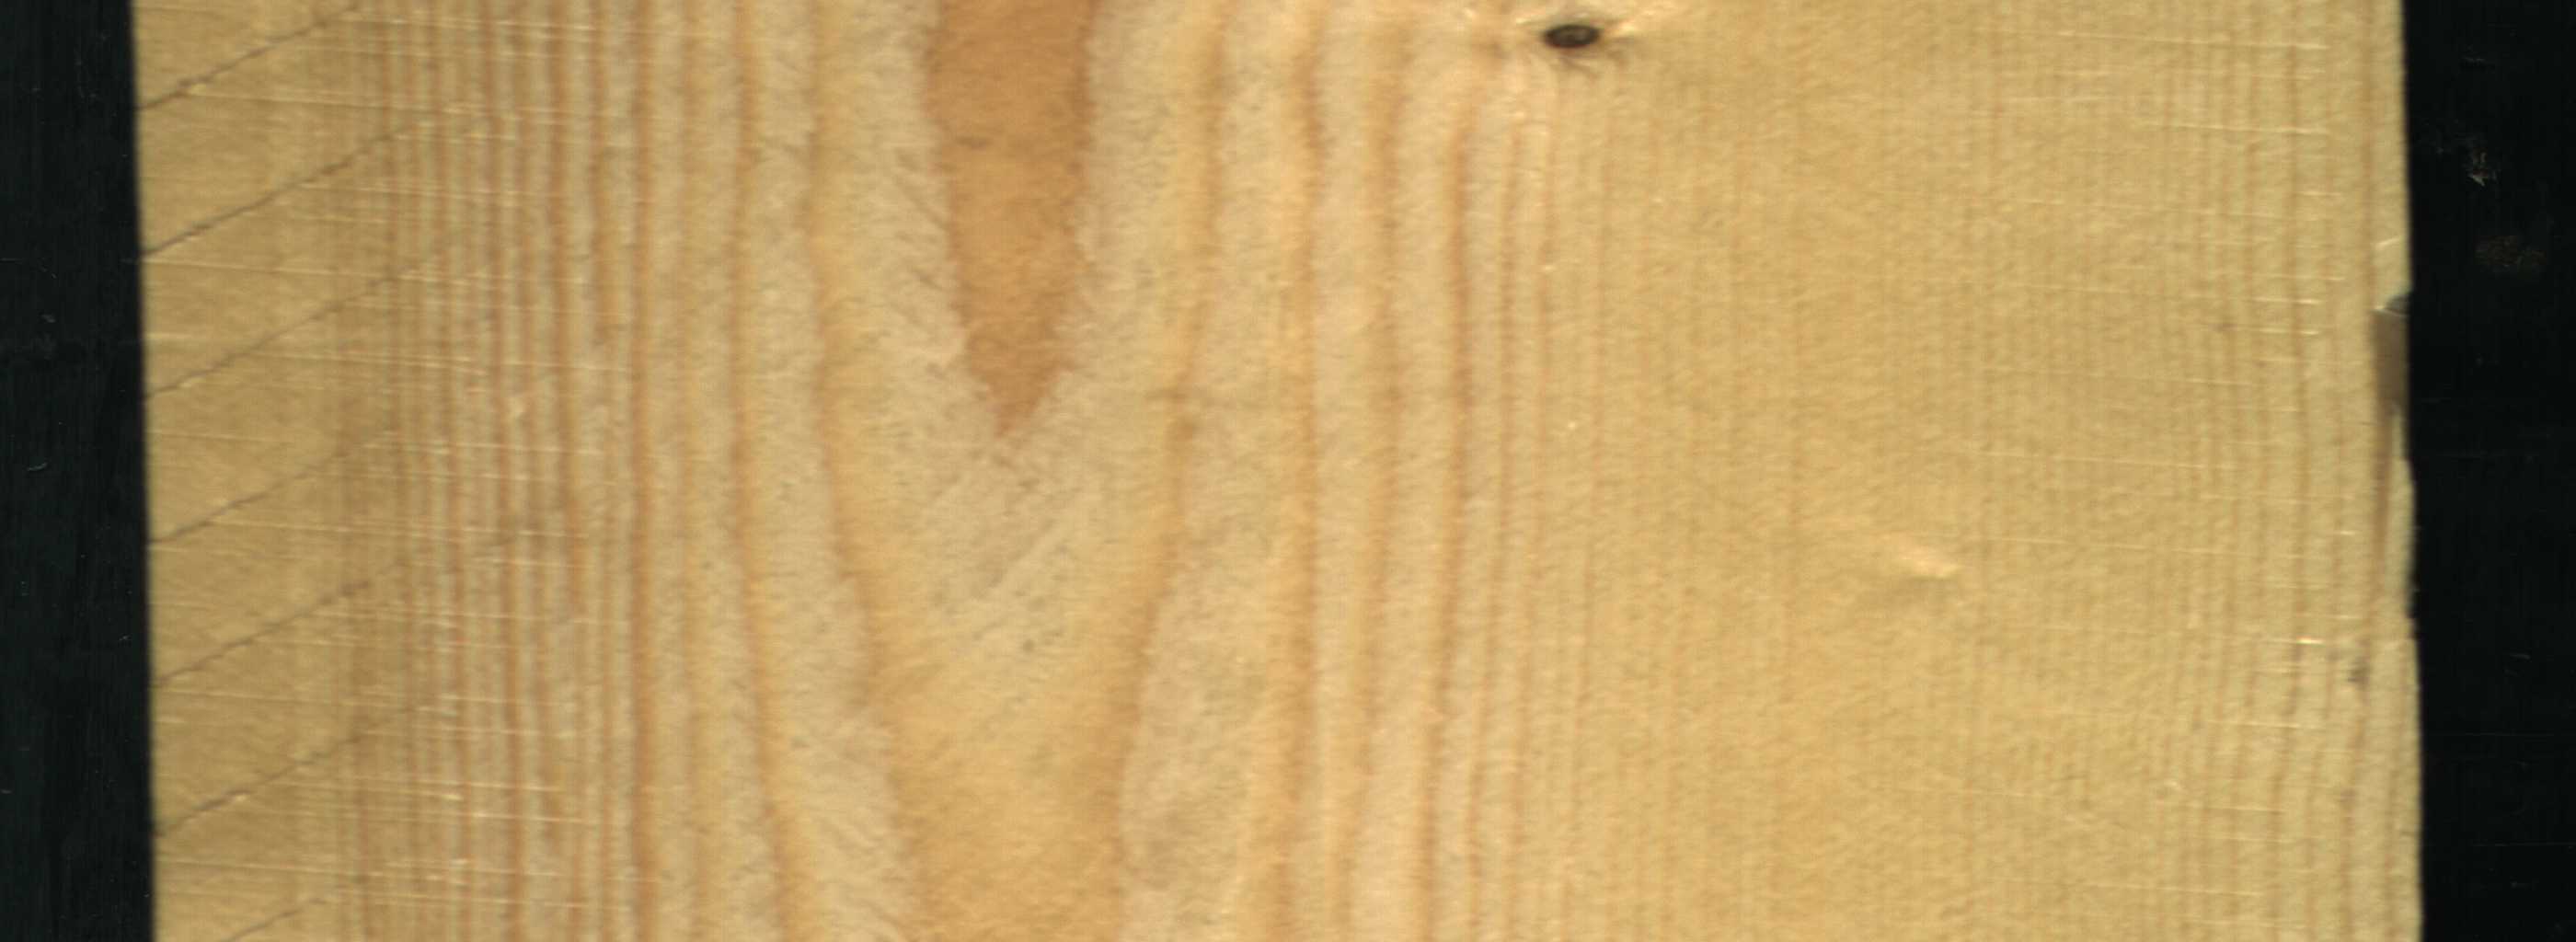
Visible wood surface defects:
Dead_Knot